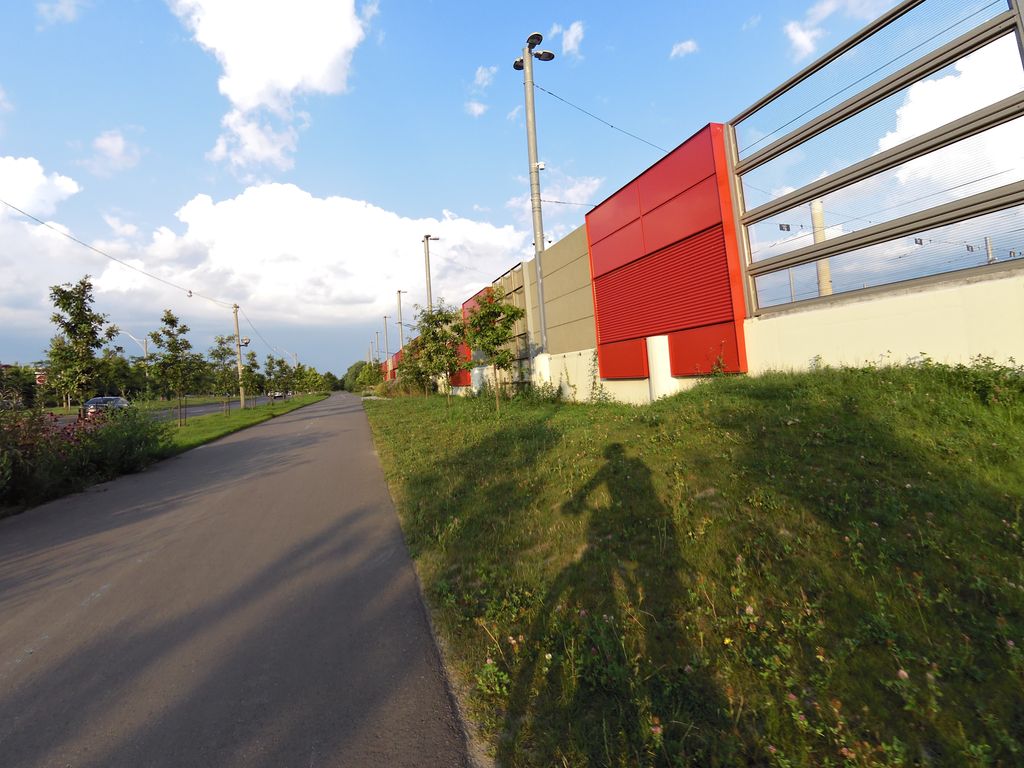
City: toronto